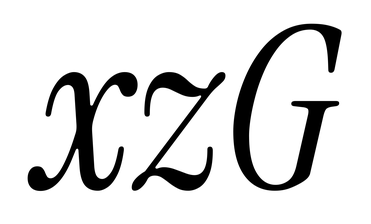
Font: InstrumentSerif-Italic